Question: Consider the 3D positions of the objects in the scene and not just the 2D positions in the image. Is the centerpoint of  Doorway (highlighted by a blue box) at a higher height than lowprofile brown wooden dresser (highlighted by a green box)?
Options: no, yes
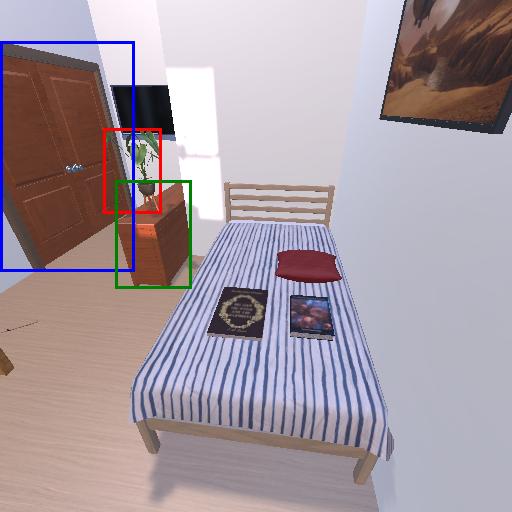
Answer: no